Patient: sex F, age 55
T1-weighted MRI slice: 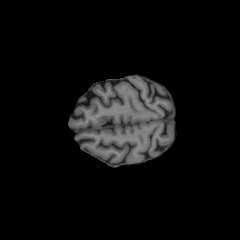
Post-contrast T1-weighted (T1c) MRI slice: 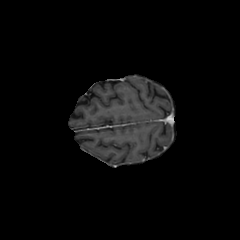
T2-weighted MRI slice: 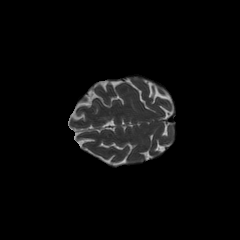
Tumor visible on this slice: no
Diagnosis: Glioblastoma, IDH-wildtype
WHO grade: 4